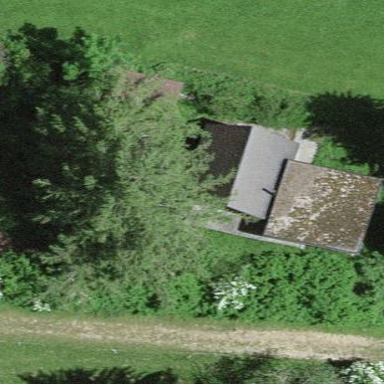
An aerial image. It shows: Detached building with gabled roof.